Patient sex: M
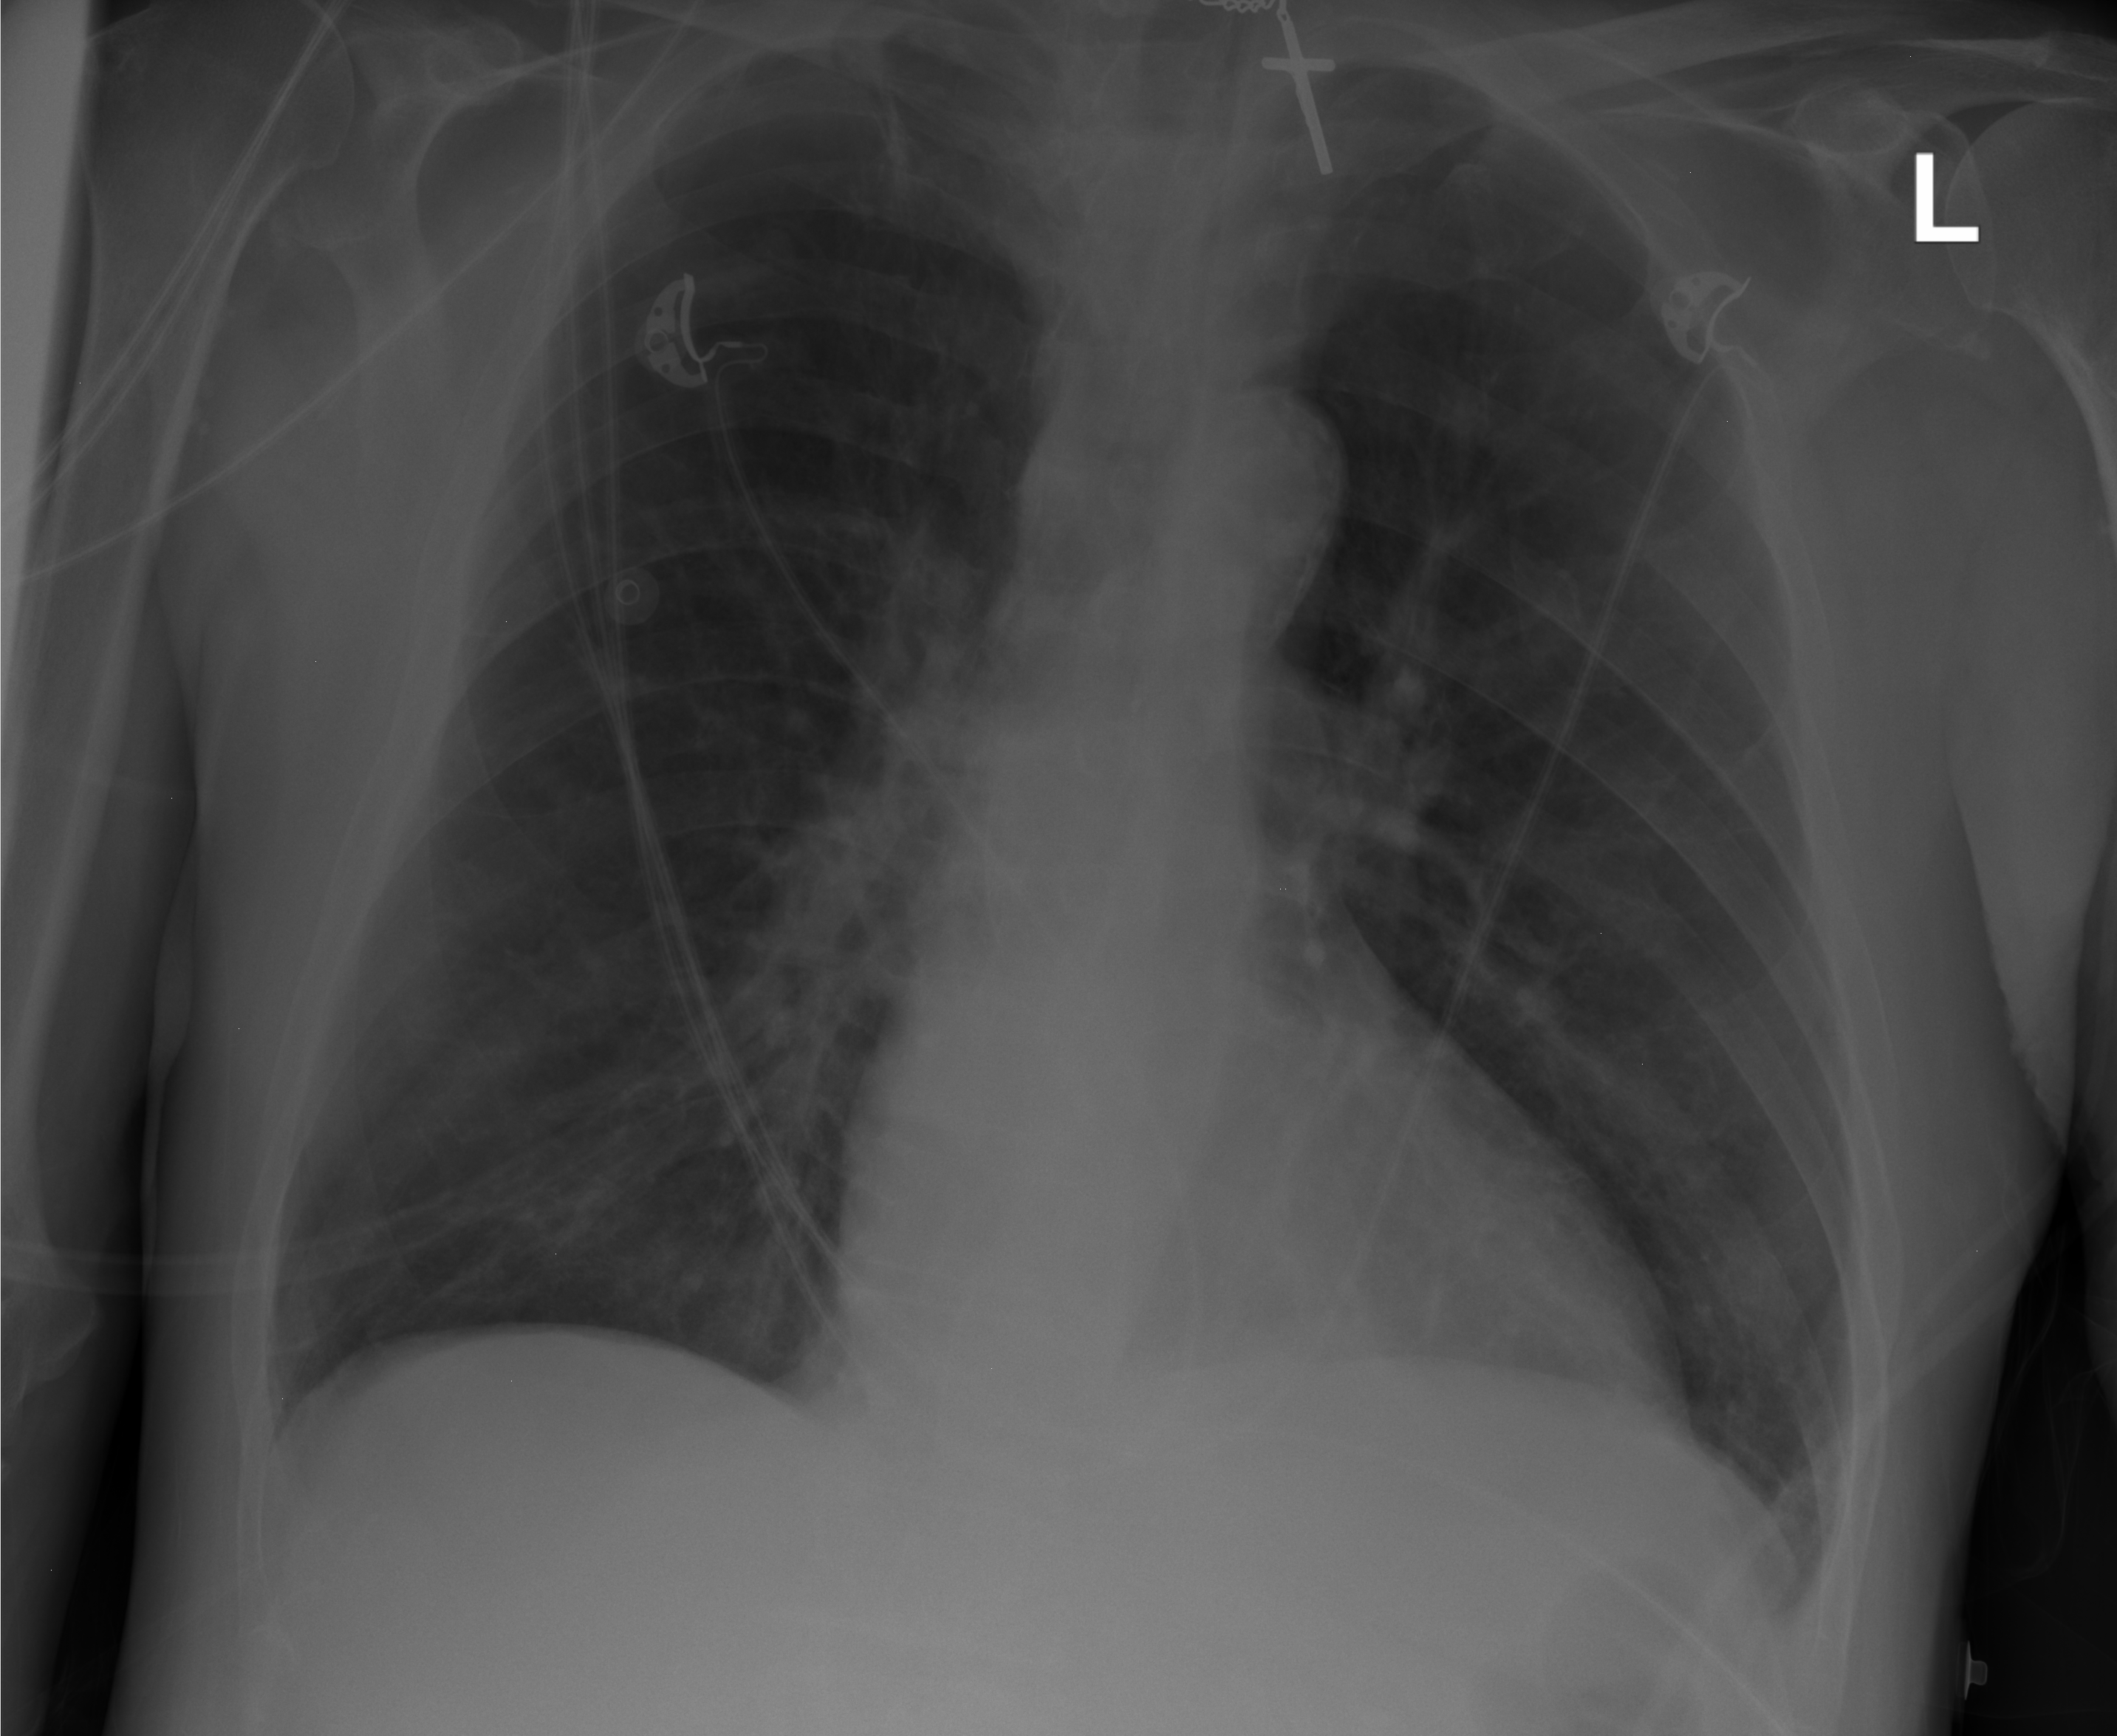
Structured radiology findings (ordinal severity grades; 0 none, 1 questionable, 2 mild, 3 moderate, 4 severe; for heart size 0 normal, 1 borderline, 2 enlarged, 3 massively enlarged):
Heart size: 2
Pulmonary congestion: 1
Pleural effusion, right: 0
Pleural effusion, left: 0
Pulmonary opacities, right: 2
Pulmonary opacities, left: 1
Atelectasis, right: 1
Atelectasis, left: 1